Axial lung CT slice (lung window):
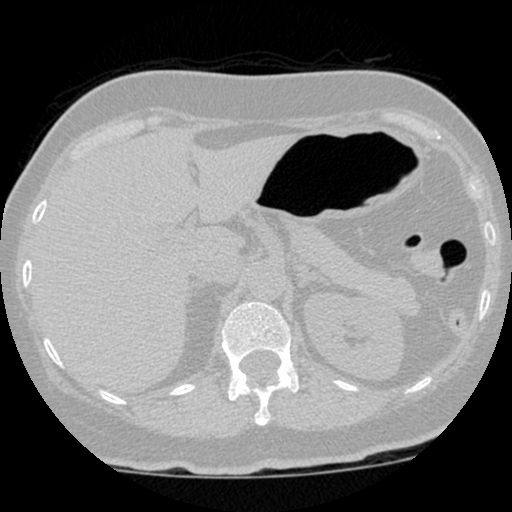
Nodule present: no